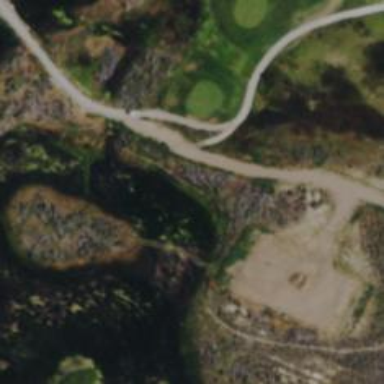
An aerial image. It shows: Service road used as golf cart path.